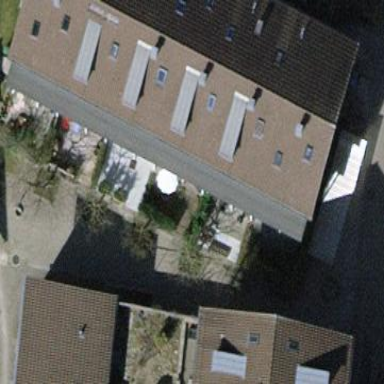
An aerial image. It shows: Terrace building.